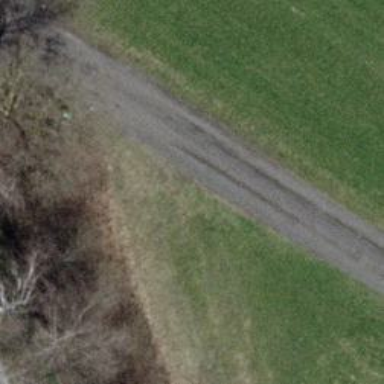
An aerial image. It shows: Compacted track with grade2 level.